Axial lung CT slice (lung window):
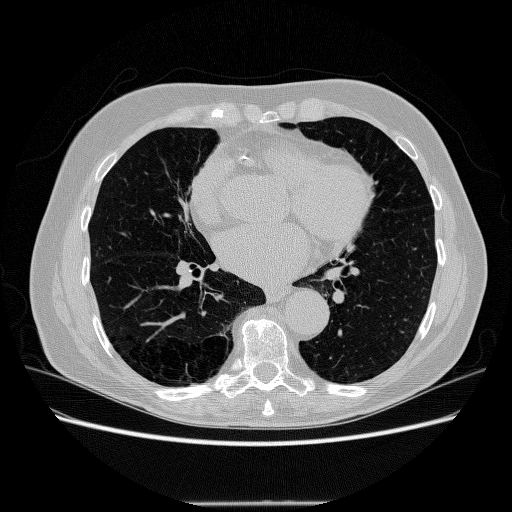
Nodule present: no